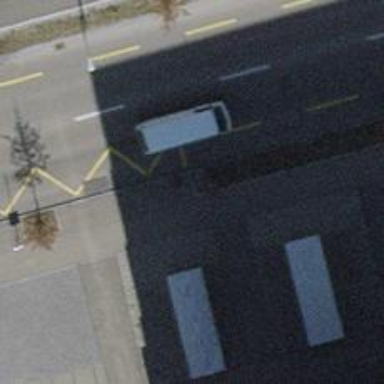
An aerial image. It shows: Platform for public transport is situated by the road.